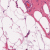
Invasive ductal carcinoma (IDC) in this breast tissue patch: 0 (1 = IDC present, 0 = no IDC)